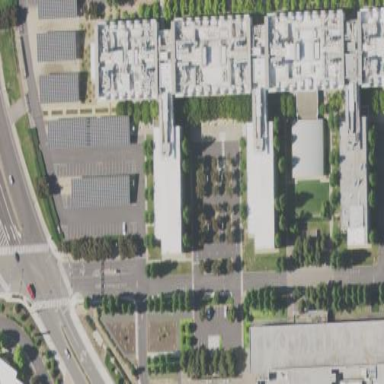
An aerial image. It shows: Public building.